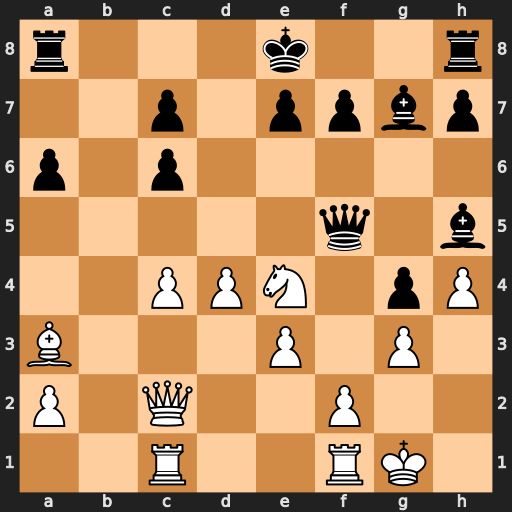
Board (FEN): r3k2r/2p1ppbp/p1p5/5q1b/2PPN1pP/B3P1P1/P1Q2P2/2R2RK1
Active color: w
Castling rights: kq
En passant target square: -
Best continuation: Nd6+ cxd6 Qxf5